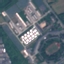
Land use / land cover: Industrial